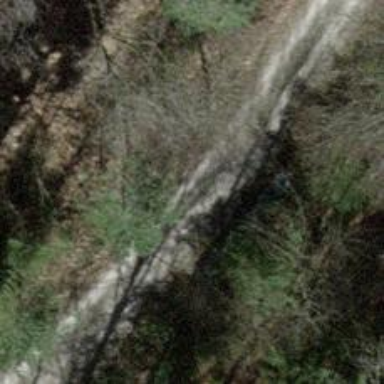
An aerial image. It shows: Pebblestone track with grade2 quality.